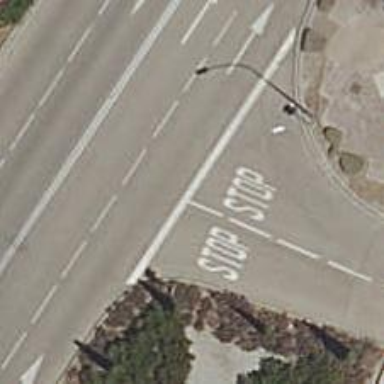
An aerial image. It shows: Stop road.